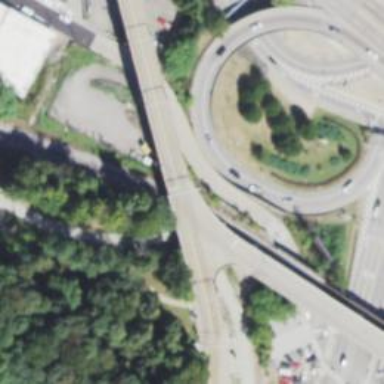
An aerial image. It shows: Trunk link highway with asphalt surface.